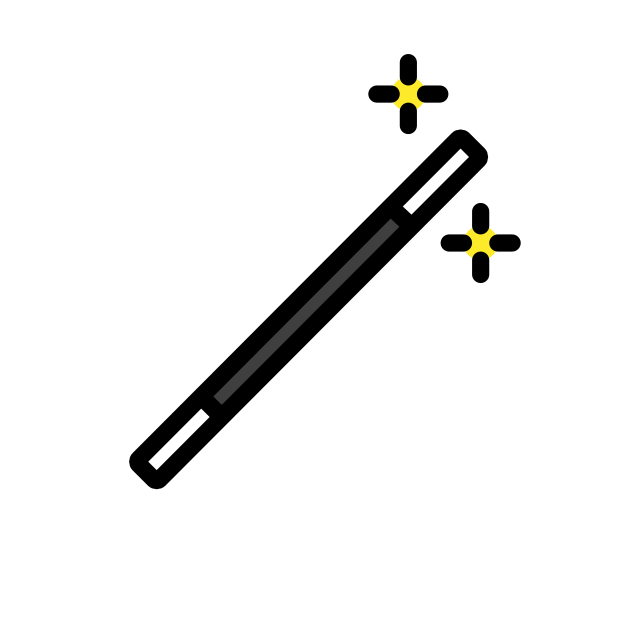
Emoji: 🪄
Name: magic wand
Unicode: 0x1fa84